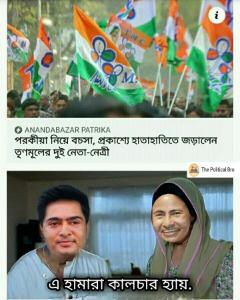
Text: পরকীয়া নিয়ে বচসা, প্রকাশে হাতাহাতিতে জোড়ালেন তৃনমূলের দুই নেতা নেত্রী এ হামারা কালচার হ্যায়
Label: Hate
Hate category: Political
Targeted group: Organization